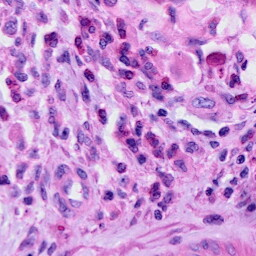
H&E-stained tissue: Cervix